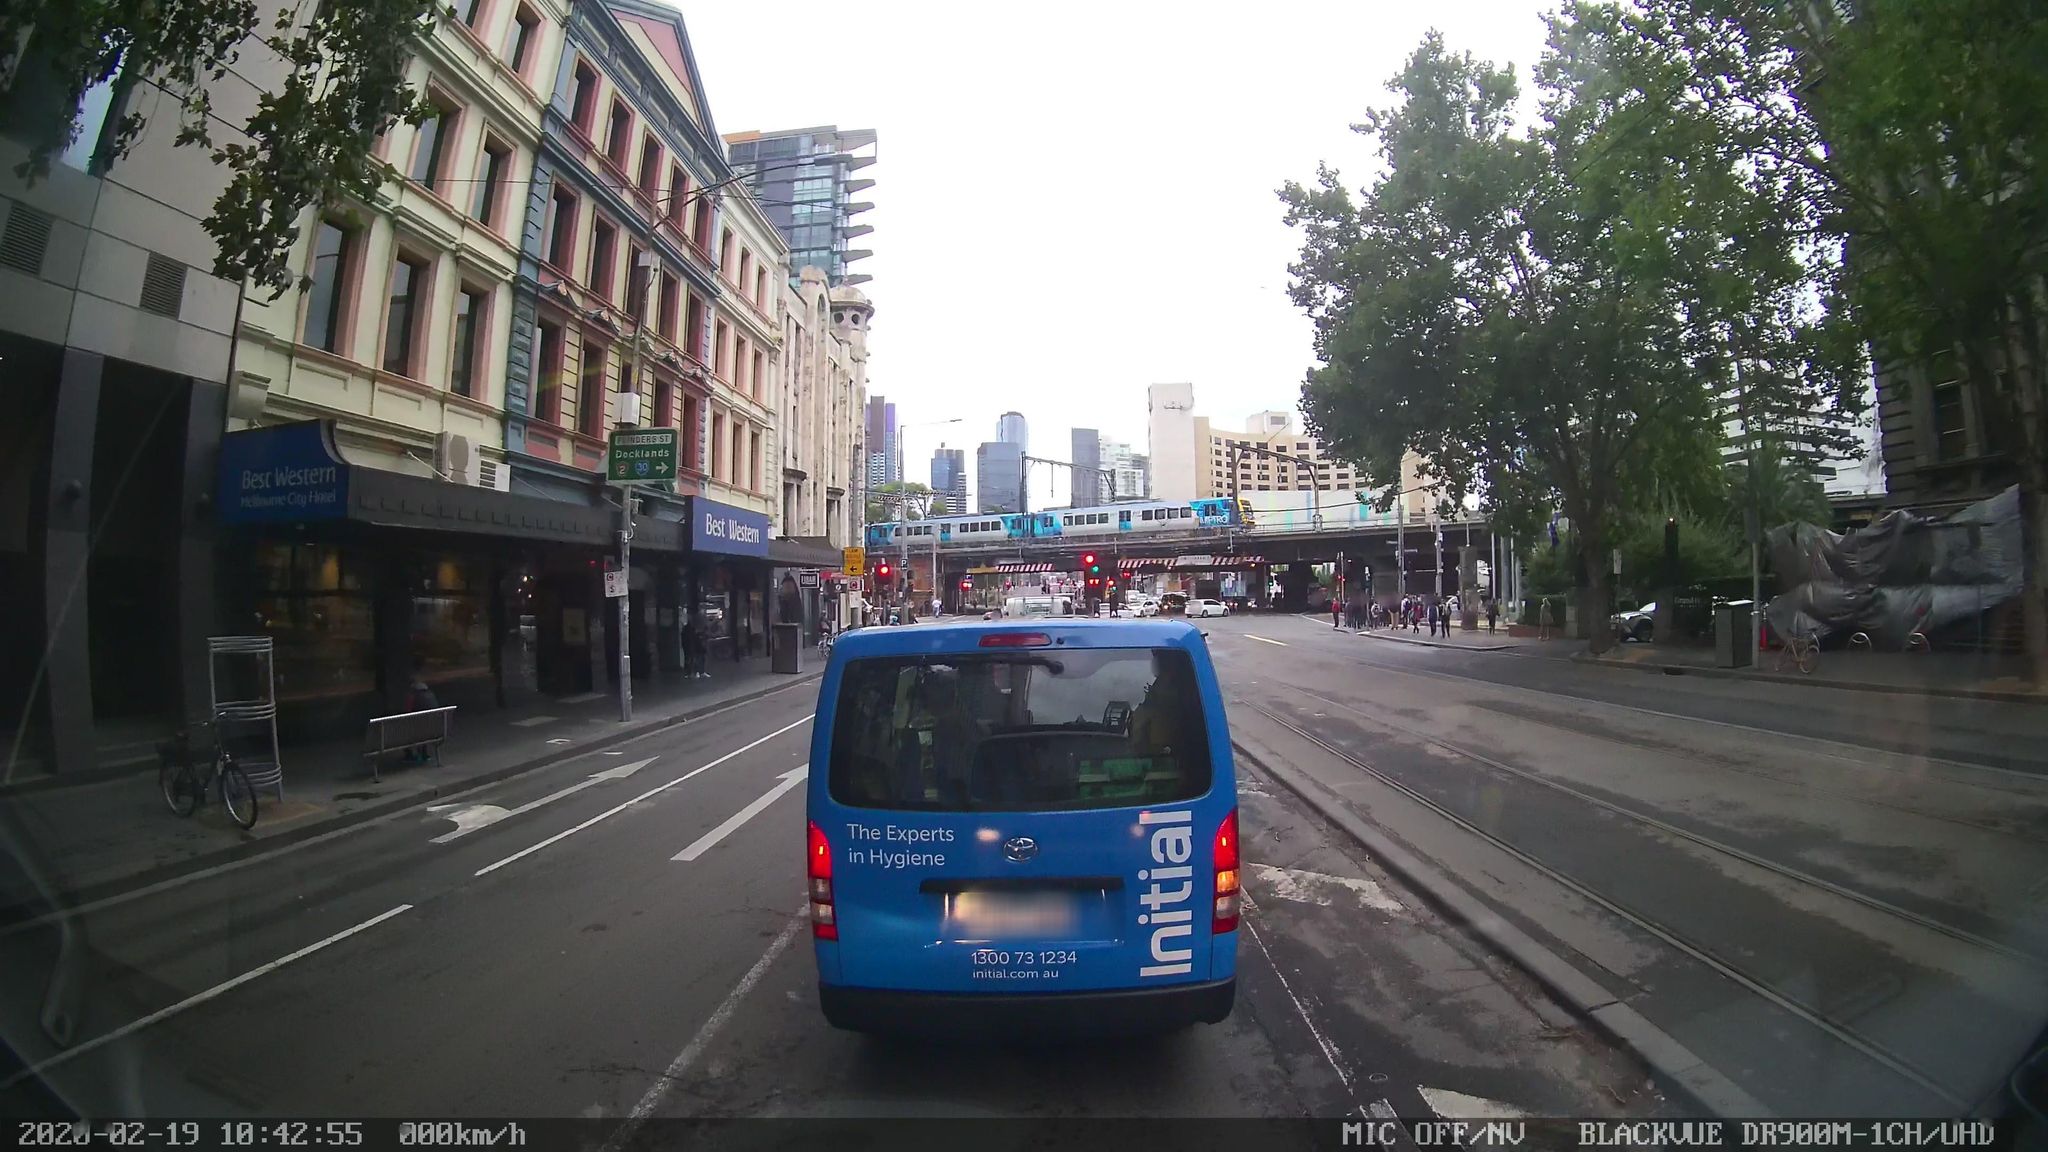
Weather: clear
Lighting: day
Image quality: good
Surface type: railway
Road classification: footway
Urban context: urban centre
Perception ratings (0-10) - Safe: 2.35, Lively: 8.76, Beautiful: 6.86, Boring: 1.42, Depressing: 4.81, Wealthy: 6.84